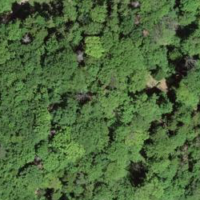
EUNIS habitat code: 41
Species observed at this site:
Milvus milvus